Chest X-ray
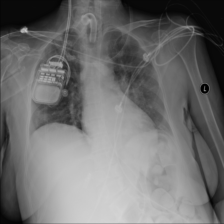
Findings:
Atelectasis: negative
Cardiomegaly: negative
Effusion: negative
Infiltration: negative
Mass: negative
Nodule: negative
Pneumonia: negative
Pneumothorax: negative
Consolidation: negative
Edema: negative
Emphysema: negative
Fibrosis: negative
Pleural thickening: negative
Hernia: negative